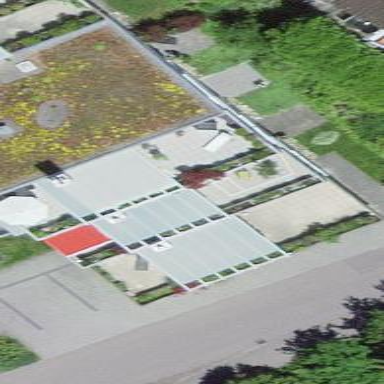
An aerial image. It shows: Terrace building.